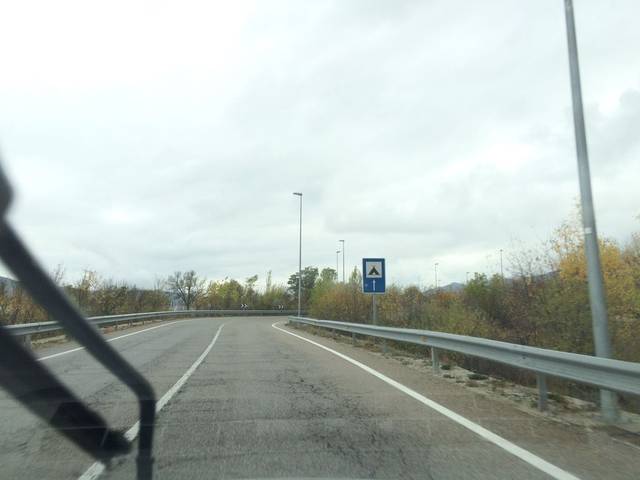
Region: Spain
Coordinates: 40.739, -3.813